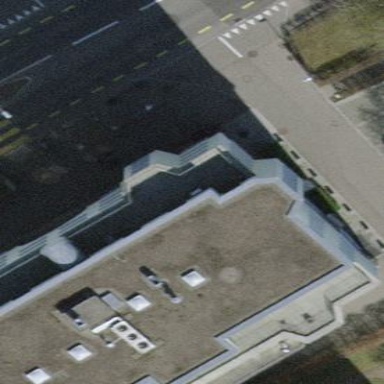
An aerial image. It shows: Flat-roofed building.